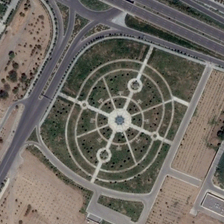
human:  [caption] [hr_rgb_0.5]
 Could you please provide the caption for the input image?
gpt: a square with green plants are near several parallel roads .

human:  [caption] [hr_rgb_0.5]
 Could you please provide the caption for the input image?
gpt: a square with green plants are near several parallel roads .

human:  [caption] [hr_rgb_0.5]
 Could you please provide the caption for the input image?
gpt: a square with green plants are near several parallel roads .

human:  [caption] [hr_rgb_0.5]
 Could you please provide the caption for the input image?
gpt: a square with green plants are near several parallel roads .

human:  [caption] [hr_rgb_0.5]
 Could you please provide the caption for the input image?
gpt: a square with green plants are near several parallel roads .